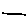
Label: line